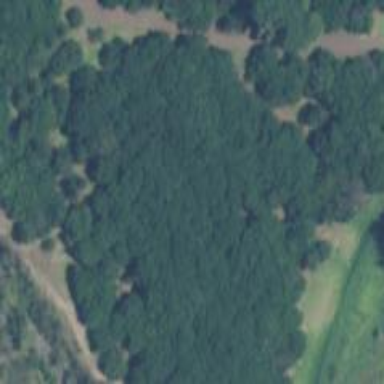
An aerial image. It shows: Orchard filled with macadamia trees.